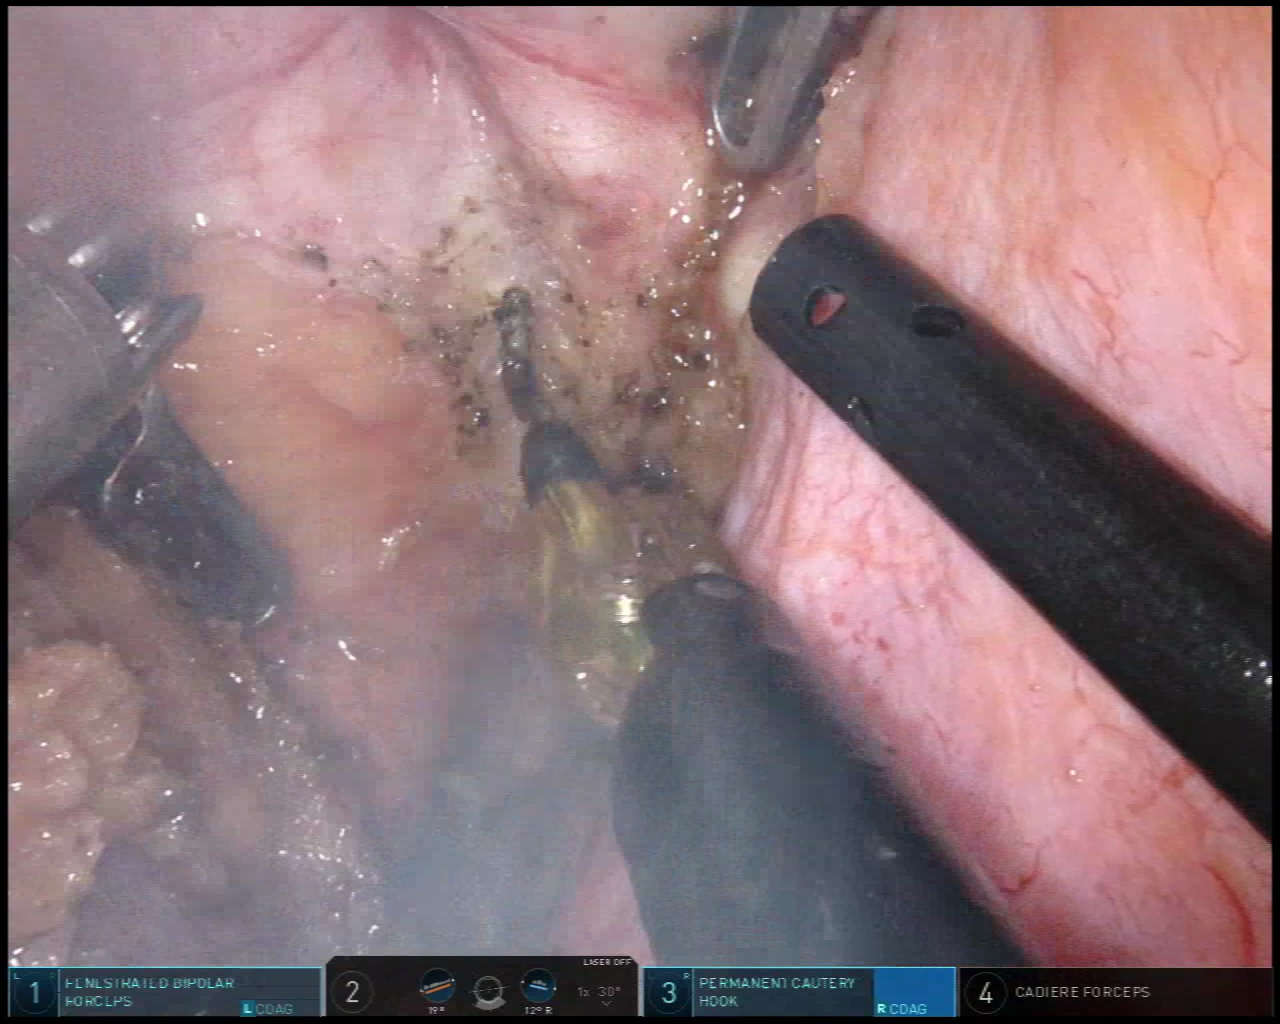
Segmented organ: vesicular_glands
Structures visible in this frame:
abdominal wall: no
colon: no
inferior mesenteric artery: no
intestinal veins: no
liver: no
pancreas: no
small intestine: no
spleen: no
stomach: no
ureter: no
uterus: no
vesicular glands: yes